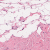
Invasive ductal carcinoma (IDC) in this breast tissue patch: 0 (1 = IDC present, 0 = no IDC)